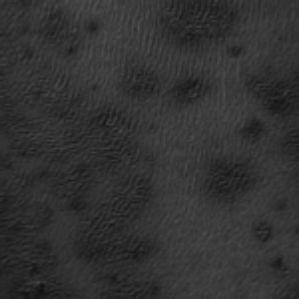
Label: frost